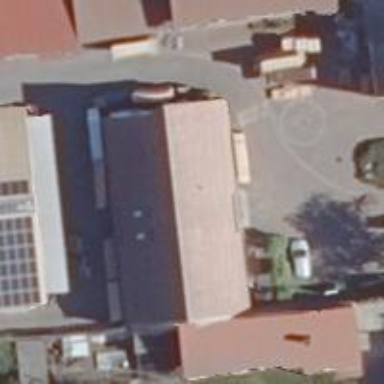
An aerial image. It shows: Trade shop.